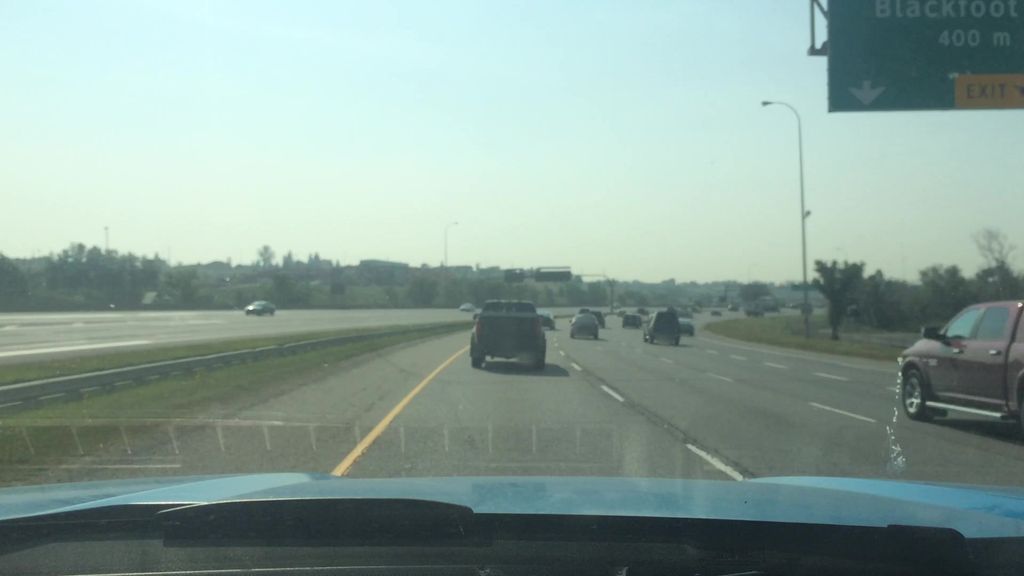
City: calgary